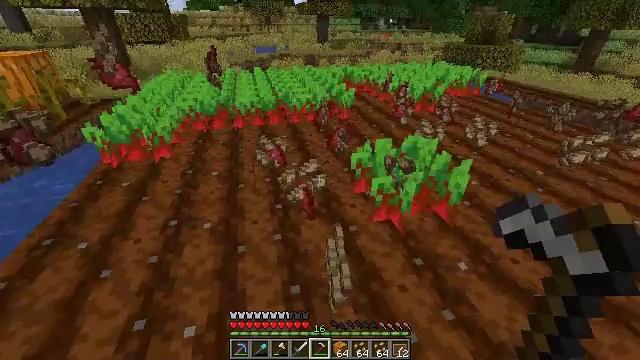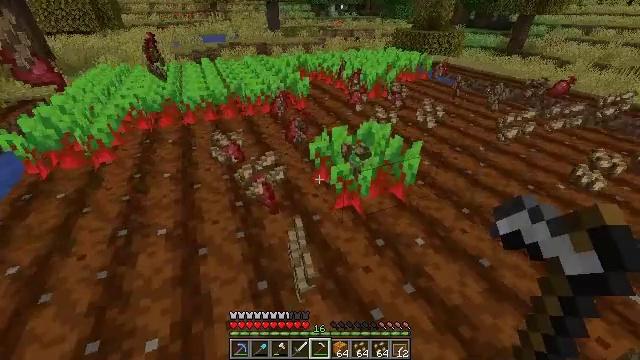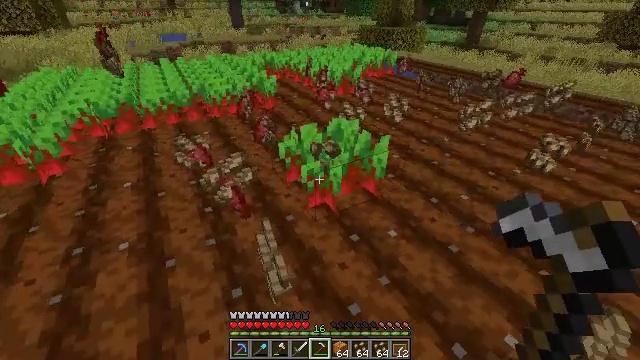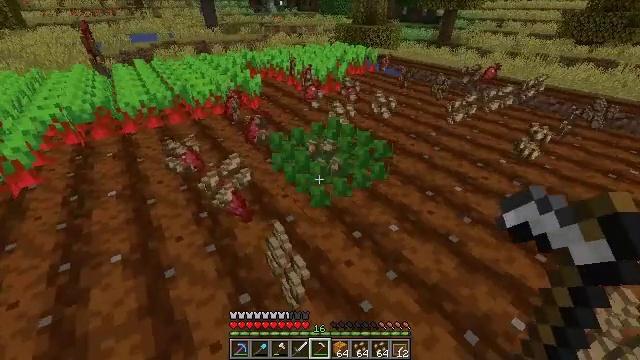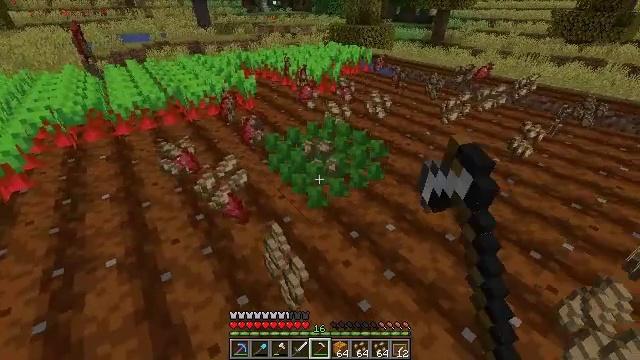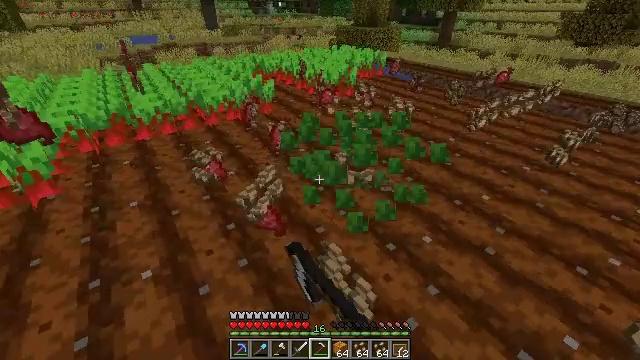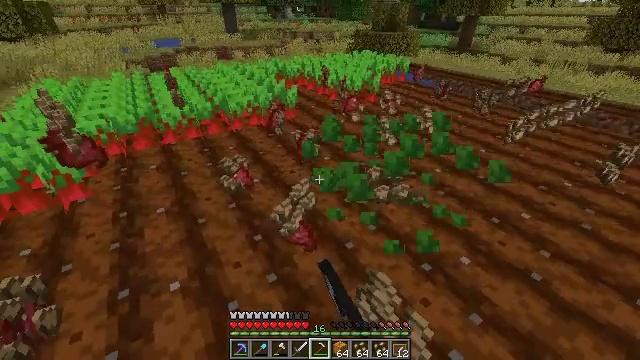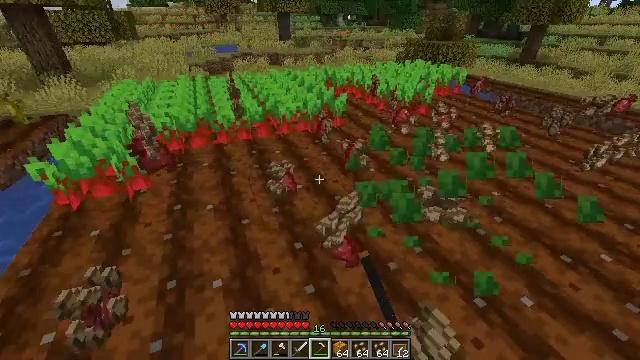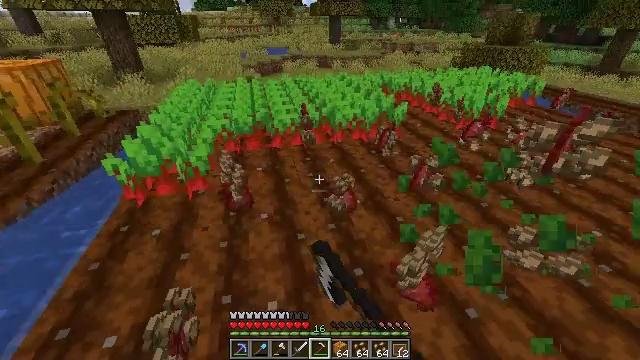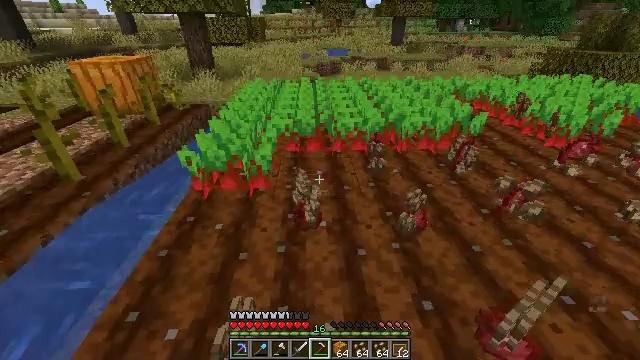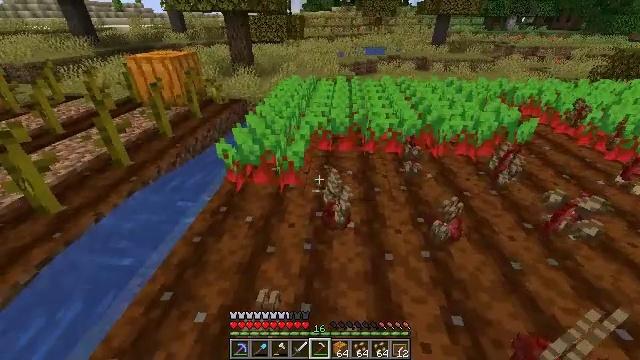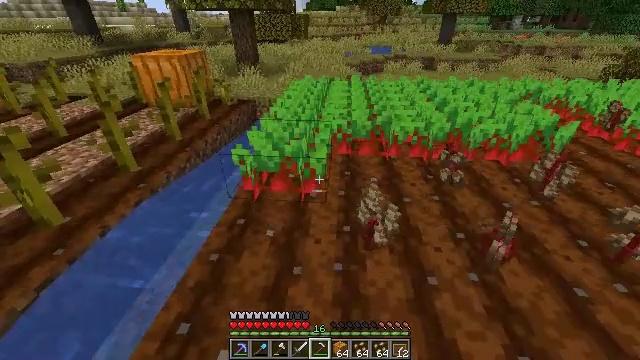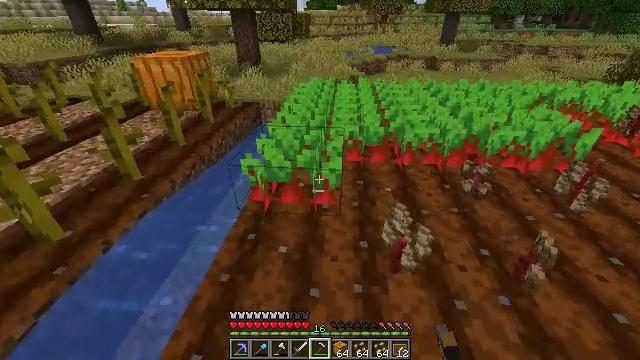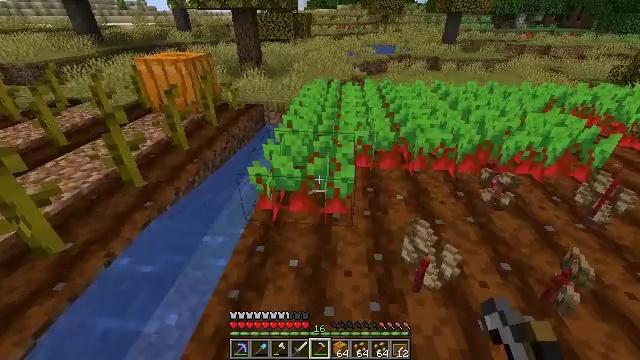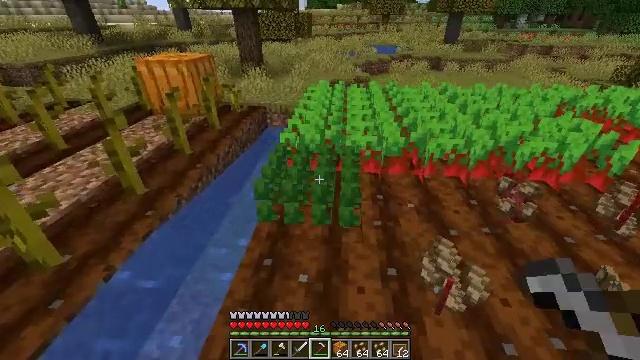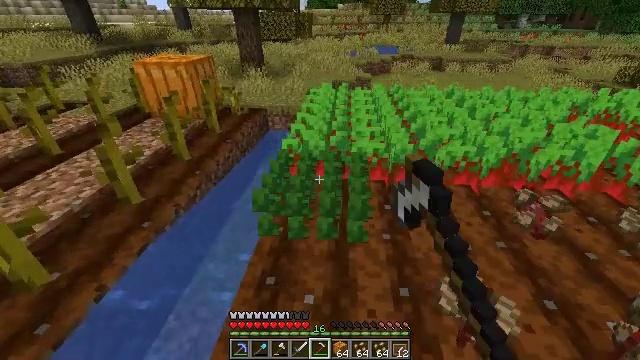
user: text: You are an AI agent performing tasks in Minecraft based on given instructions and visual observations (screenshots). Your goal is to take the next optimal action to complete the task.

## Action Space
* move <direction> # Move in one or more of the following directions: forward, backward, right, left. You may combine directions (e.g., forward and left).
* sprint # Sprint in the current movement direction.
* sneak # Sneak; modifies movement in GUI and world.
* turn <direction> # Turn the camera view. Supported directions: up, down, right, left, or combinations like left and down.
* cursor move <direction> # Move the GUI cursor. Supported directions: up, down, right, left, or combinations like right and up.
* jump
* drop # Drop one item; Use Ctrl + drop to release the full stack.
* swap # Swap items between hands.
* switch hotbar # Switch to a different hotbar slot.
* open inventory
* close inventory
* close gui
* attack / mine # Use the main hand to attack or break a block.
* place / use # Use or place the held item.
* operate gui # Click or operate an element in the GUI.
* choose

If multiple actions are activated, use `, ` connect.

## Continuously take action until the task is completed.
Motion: motion action
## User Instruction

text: Mine beetroots from the garden.
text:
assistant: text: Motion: turn right and down
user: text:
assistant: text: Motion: move left, turn right
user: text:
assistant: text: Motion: move left, turn right, attack / mine
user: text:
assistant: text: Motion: move left, turn right, attack / mine
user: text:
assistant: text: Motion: move forward and move left, attack / mine
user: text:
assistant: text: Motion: move forward and move left, turn left, attack / mine
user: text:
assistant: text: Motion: move forward and move left, turn left and up, attack / mine
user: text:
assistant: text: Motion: move forward and move left, turn left
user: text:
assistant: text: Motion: move forward and move left, turn left
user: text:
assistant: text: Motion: move forward and move left, turn left
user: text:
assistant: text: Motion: move forward and move left
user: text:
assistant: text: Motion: move forward and move left
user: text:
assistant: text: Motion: move forward and move left
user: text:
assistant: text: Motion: move forward, attack / mine
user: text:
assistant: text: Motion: move forward, attack / mine
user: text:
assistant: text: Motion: move forward, attack / mine
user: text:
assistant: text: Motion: move forward, turn right and up, attack / mine
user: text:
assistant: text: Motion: move forward, turn right and up, attack / mine
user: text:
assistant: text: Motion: move forward, turn right and up, attack / mine
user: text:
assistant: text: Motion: move forward, turn right, attack / mine
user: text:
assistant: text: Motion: move forward and move left, turn right, attack / mine
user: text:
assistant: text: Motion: move forward and move left, attack / mine
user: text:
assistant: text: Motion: move forward and move left, turn left and down, attack / mine
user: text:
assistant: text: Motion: move forward and move left, turn left and down, attack / mine
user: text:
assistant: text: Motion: move left, turn left and down, attack / mine
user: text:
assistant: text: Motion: move forward and move left, attack / mine
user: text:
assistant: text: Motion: move forward, attack / mine
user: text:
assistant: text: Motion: move forward, turn right and up, attack / mine
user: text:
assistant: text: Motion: move forward, turn right and up, attack / mine
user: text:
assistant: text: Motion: move forward, turn right, attack / mine